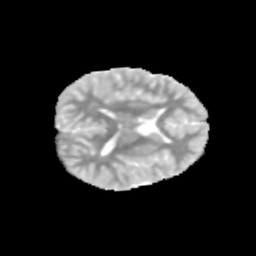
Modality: MD
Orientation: axial
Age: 11
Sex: male
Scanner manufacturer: siemens
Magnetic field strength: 3 T
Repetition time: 3.8 s
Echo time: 0.07 s